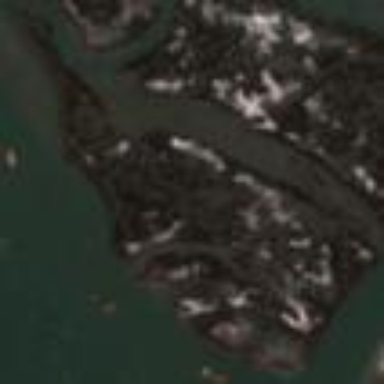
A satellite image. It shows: Islet along the coastline.